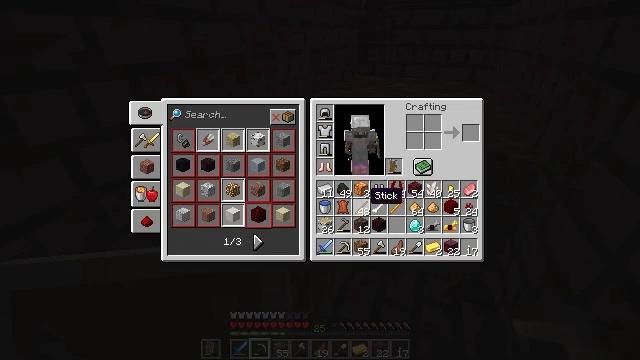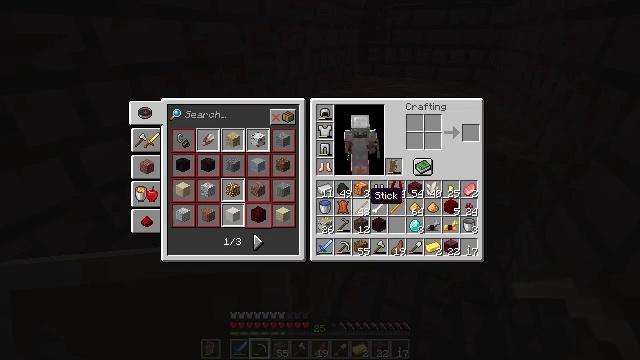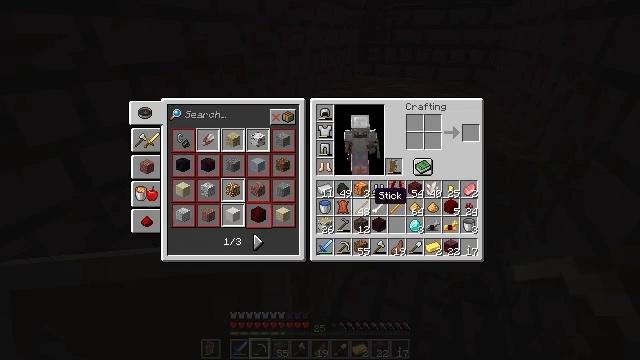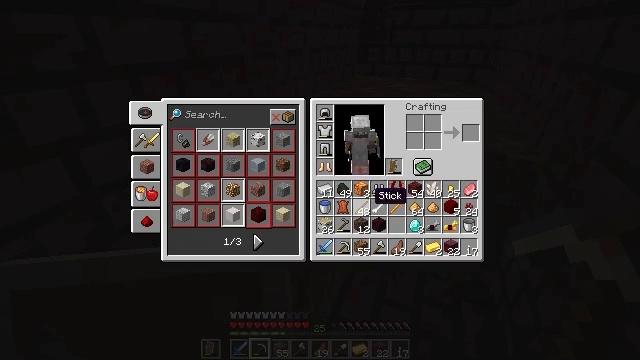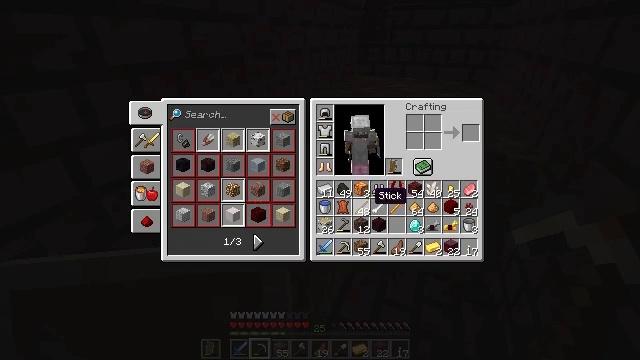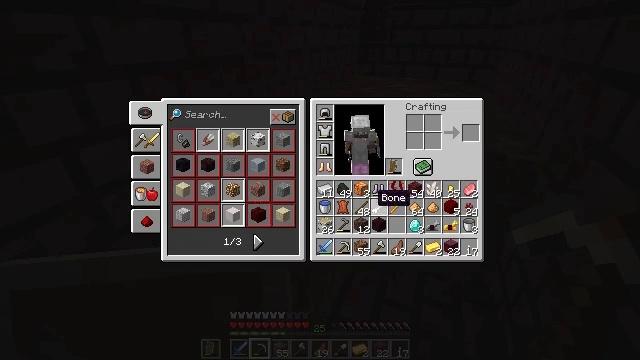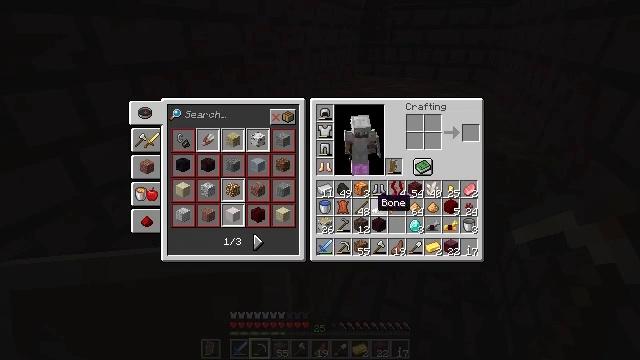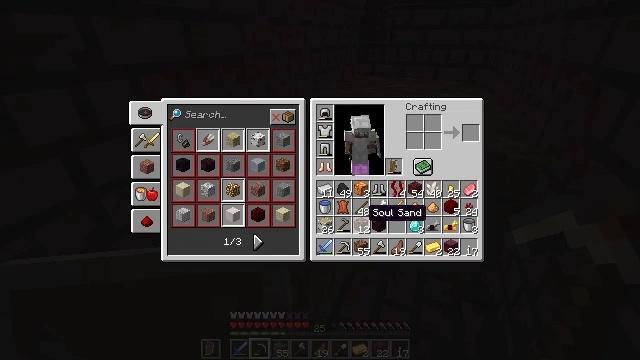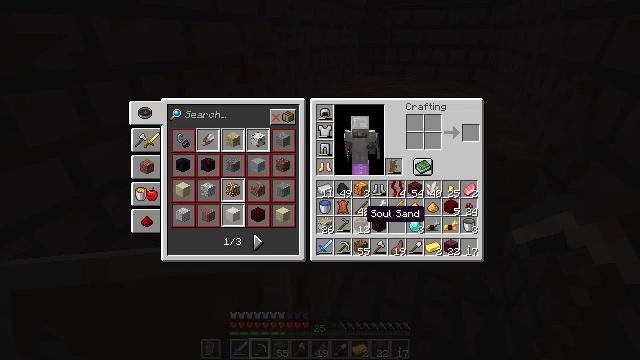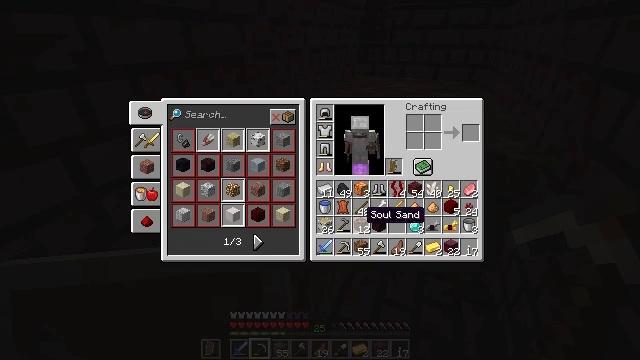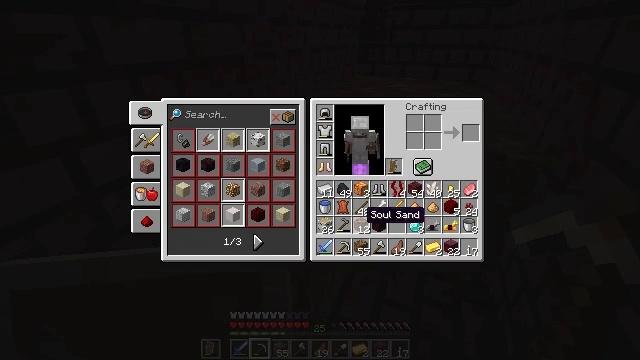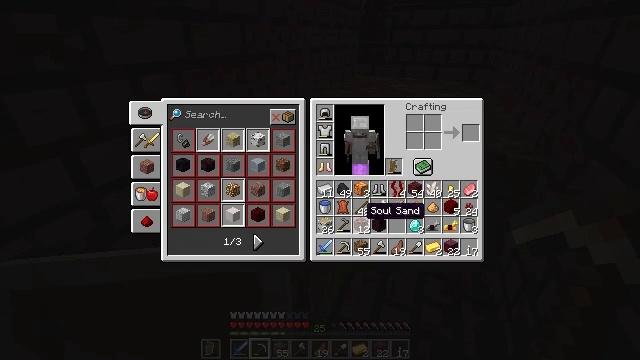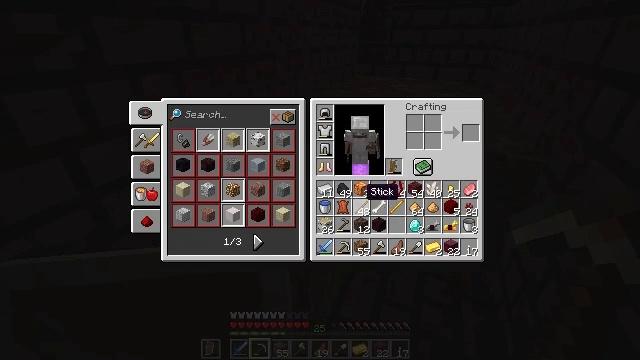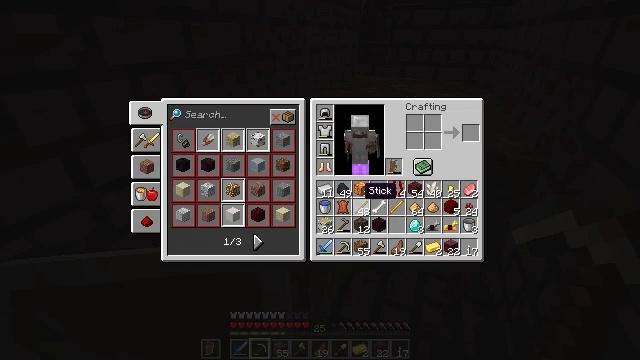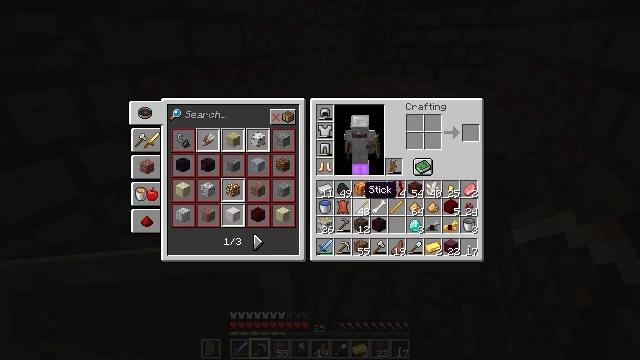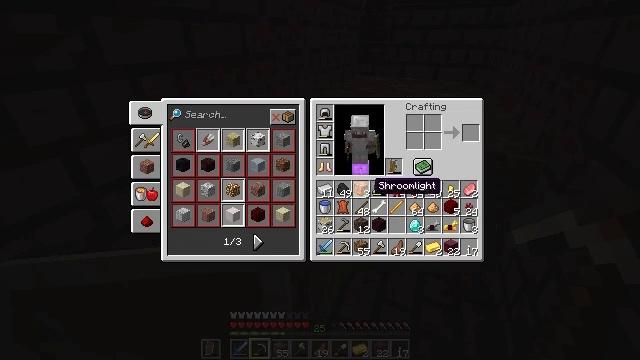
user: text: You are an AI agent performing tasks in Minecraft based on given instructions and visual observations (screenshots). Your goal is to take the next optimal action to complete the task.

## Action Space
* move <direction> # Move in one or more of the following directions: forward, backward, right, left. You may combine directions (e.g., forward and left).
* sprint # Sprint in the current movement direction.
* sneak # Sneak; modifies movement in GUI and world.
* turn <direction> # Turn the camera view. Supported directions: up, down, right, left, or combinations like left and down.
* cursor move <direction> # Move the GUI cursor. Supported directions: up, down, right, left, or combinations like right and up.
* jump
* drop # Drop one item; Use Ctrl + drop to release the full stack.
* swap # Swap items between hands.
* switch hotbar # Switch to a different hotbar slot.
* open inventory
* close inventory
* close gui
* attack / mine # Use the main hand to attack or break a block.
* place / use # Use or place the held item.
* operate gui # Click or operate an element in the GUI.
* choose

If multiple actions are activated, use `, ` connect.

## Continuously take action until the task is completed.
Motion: motion action
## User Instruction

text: Dig soul sand to use for potions.
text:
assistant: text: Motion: no_op
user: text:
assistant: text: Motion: no_op
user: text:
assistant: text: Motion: no_op
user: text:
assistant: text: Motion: no_op
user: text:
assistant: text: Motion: no_op
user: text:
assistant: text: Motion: no_op
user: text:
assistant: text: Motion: cursor move left and down
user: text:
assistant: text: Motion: no_op
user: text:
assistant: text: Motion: no_op
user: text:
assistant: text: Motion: no_op
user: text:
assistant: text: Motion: no_op
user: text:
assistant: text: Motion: cursor move up
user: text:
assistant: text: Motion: no_op
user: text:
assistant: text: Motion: no_op
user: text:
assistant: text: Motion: cursor move right
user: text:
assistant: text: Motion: cursor move right and up
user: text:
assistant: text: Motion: no_op
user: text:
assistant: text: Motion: no_op
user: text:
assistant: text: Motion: cursor move right and down
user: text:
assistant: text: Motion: no_op
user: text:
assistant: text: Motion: no_op
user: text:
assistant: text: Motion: no_op
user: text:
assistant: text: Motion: no_op
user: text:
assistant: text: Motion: cursor move down
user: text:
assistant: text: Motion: no_op
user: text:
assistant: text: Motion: no_op
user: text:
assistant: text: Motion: no_op
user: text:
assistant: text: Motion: sneak
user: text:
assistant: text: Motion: sneak
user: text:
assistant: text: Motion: sneak